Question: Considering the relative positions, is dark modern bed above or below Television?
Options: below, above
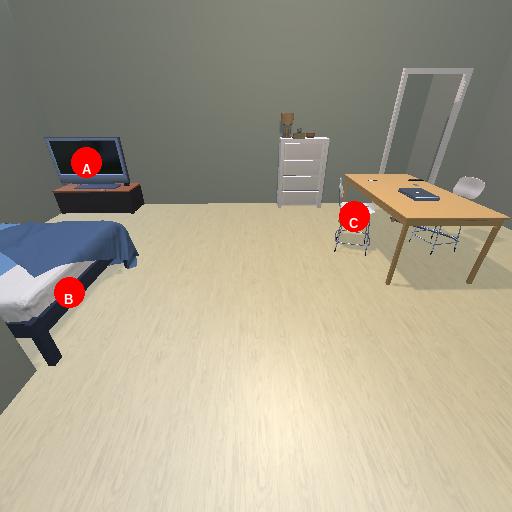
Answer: below